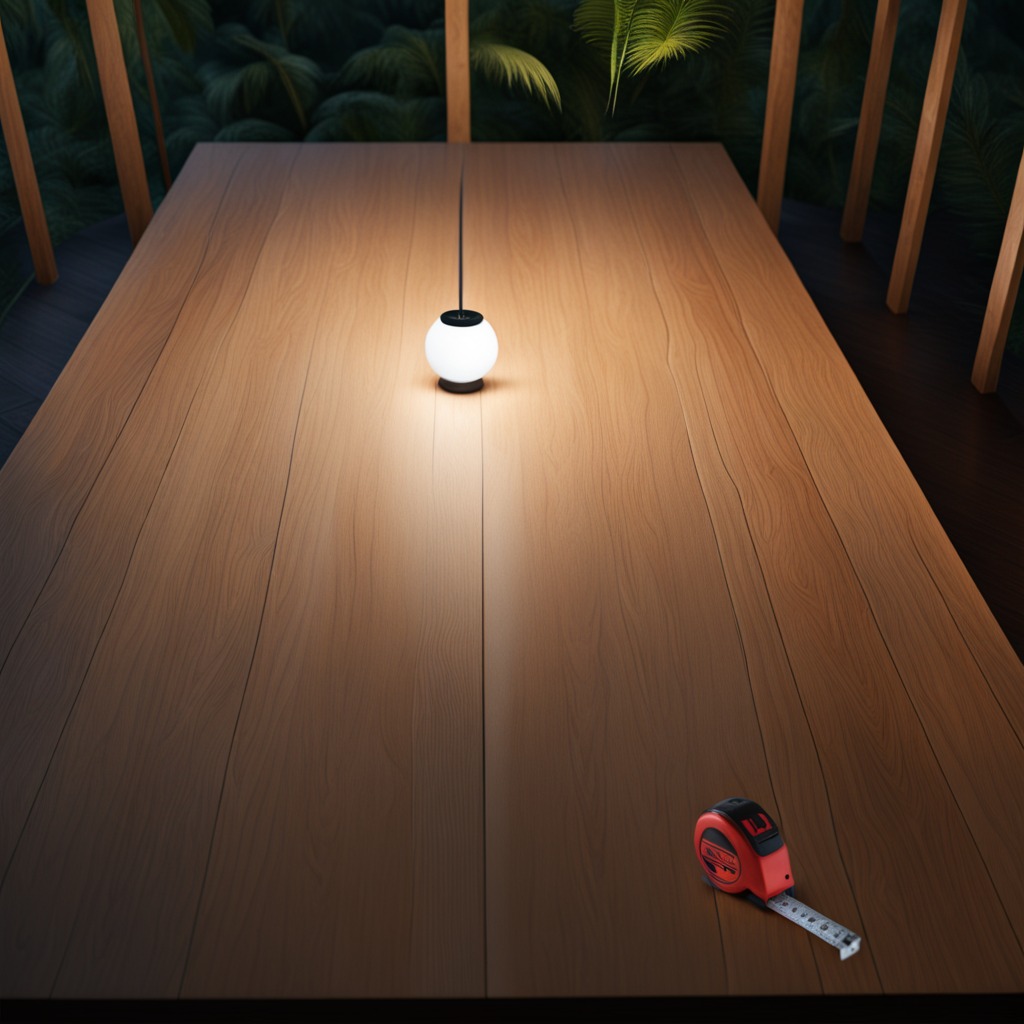
A measuring tape is lying on the wooden table inside a jungle field workshop tent at night.